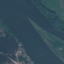
Land use / land cover: River